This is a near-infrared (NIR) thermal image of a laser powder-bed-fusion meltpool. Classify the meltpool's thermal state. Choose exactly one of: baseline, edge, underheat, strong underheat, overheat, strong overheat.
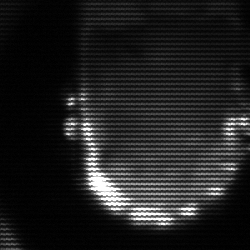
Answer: baseline